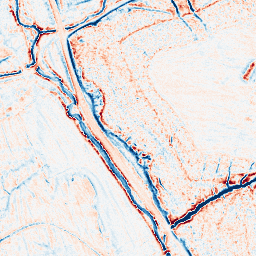
Category: edge_preserving
Decomposition family: anisotropic_diffusion
Decomposition parameters: iterations: 20
kappa: 30
gamma: 0.1
Upsampling method: quadratic
Upsampling parameters: scale: 4
Upsampling scale: 4